Question: I have external hosting but I think it didn't support installing SVN server application, I installed on my local computer Visual SVN server, and tried to set it's repository as ftp path, The application did't support network ftp, I tried to map ftp path to drive letter but didn't succeeded.
Please Help

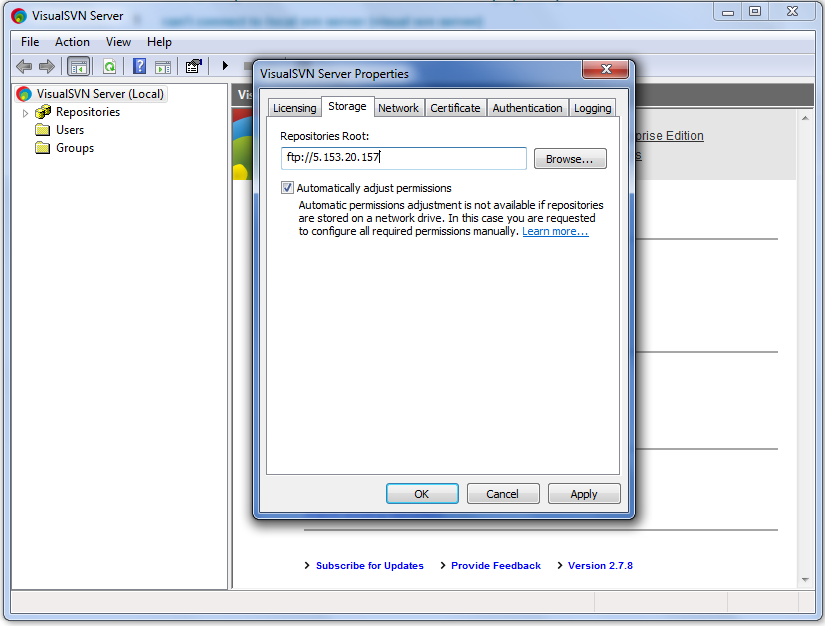
Answer: - -
Correct solution in your case will be:
- - -